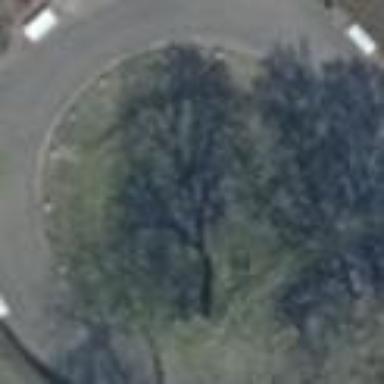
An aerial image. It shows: Residential road with roundabout.